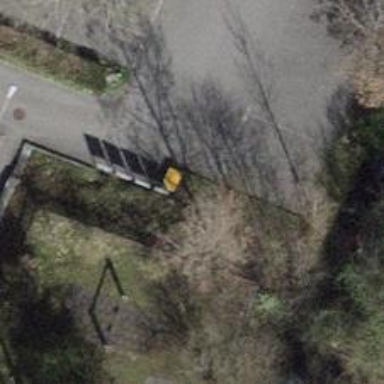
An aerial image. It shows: Grit bin.